Question: I have set 2 to 3 listner on my Listview but no listner is working(But at a time a applied any 1 listner only.) i am using custom Adapter.I successfully got the data in listview every time means the object is not blank. but on tap on row i am not able to perform any action. I am using the code below. i also tried onItemSelectedListner but this is also not working.
'''
MyAdapter myadptr = new MyAdapter();
lv.setAdapter(myadptr);
lv.setOnItemClickListener(new OnItemClickListener() {
@Override
public void onItemClick(AdapterView<?> arg0, View arg1,
int arg2, long arg3) {
Toast.makeText(ContactBookActivity.this,
" inside setOnItemClickListener ", 300).show();
}
});
'''
on logcat i got this

can any on tell me why is this happening,because i am not using this code first time. In my other projects same code works for me.Please Help !!
'''
class MyAdapter extends BaseAdapter {
private ViewHolder holder;
@Override
public int getCount() {
// TODO Auto-generated method stub
return inflatList.size() - 1;
}
@Override
public Object getItem(int position) {
// TODO Auto-generated method stub
return inflatList.get(position);
}
@Override
public long getItemId(int position) {
// TODO Auto-generated method stub
return 0;
}
@Override
public View getView(int position, View convertView, ViewGroup parent) {
LayoutInflater lf = (LayoutInflater) getSystemService(LAYOUT_INFLATER_SERVICE);
convertView = lf.inflate(R.layout.importlist_inflator, null);
holder = new ViewHolder();
holder.in_ll = (LinearLayout) convertView.findViewById(R.id.in_ll);
holder.im = (ImageView) convertView.findViewById(R.id.infltimg);
holder.txtname = (TextView) convertView.findViewById(R.id.txtname);
holder.phn_import = (TextView) convertView
.findViewById(R.id.phn_import);
holder.eid_import = (TextView) convertView
.findViewById(R.id.eid_import);
convertView.setEnabled(true);
// inflatList = dbh.reteriveContactInfo();
int indx = 0;
String did = inflatList.get(position).get(indx).toString();
String name = inflatList.get(position).get(++indx).toString();
// txtname.setText(inflatList.get(position).get(indx).toString());
holder.phn_import.setText(inflatList.get(position).get(++indx)
.toString());
holder.eid_import.setText(inflatList.get(position).get(++indx)
.toString());
ByteArrayInputStream inputStream = new ByteArrayInputStream(
(byte[]) inflatList.get(position).get(++indx));
Bitmap mBitmap = BitmapFactory.decodeStream(inputStream);
holder.im.setImageBitmap(mBitmap);
holder.txtname.setText(name);
return convertView;
}
'''
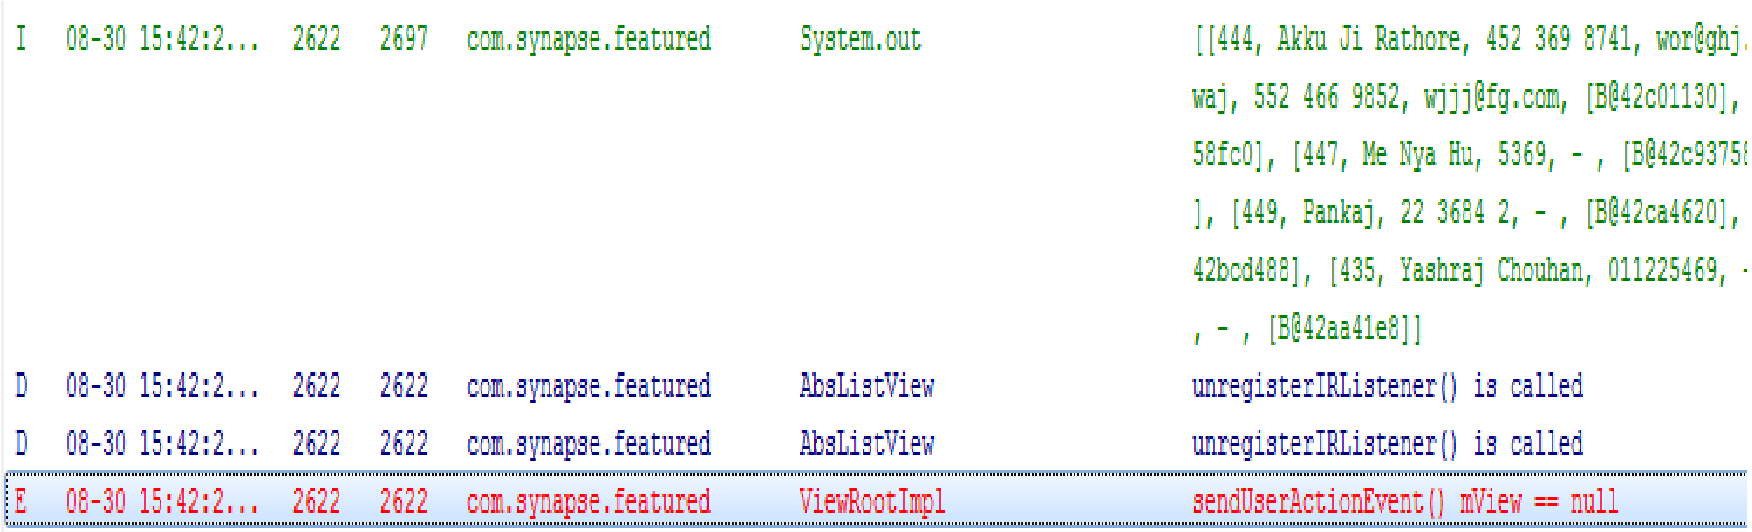
Answer: I used this line in my inflator xml.
android:descendantFocusability="blocksDescendants" in parent Layout,
and android:focusable="false" in all imageView.
And now my code is working fine. Thanks to all of you for help.